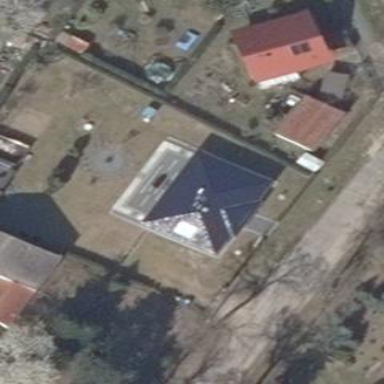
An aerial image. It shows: Simple house.